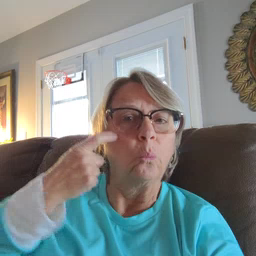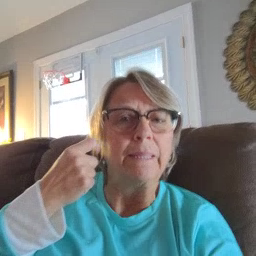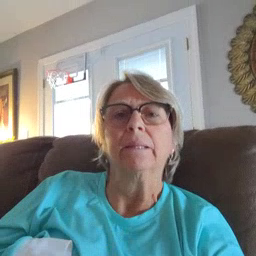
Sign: owie